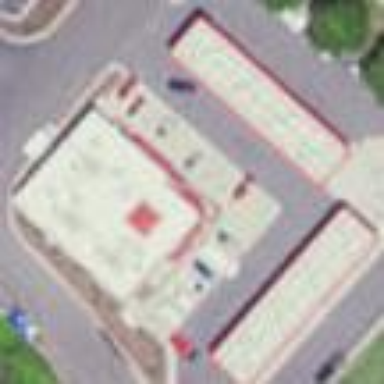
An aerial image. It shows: Retail building with gasoline fueling station.